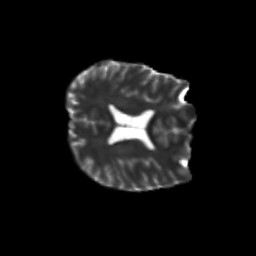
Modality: T2w
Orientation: axial
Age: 36
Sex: male
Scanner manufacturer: siemens
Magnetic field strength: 3 T
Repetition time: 3.5 s
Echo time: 0.113 s